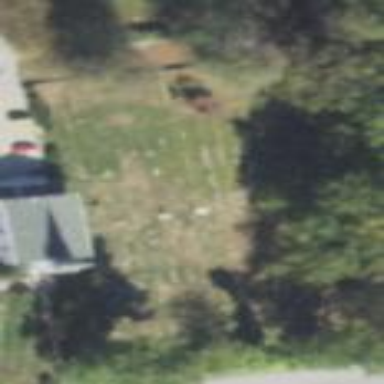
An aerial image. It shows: Cemetery.